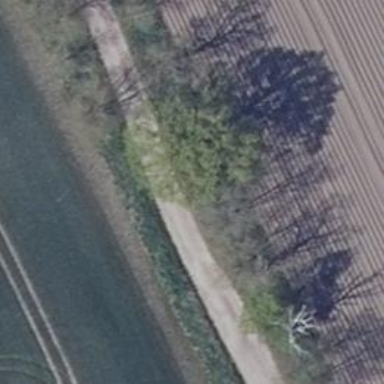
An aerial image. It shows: Dirt track road with grade 5 track type.